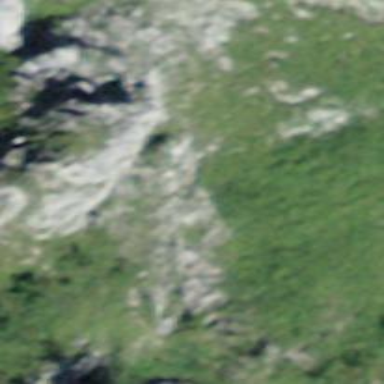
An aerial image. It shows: Natural cliff.